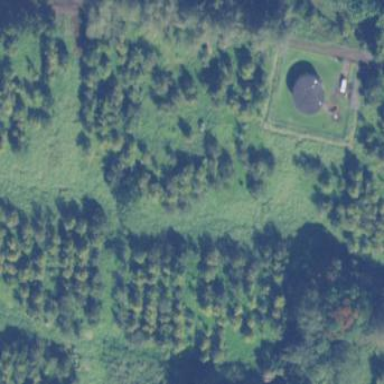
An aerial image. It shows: Orchard filled with macadamia trees.